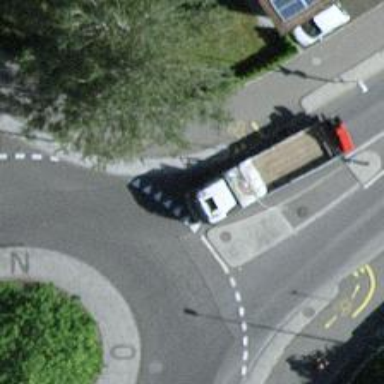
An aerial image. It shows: Road with "give way" sign.